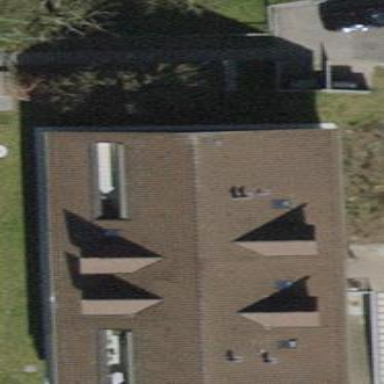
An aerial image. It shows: Building with tiled roof.